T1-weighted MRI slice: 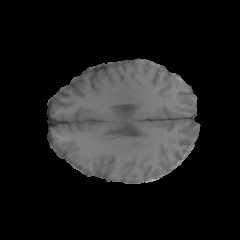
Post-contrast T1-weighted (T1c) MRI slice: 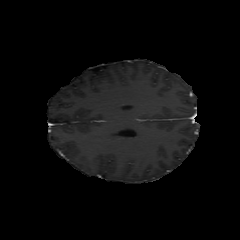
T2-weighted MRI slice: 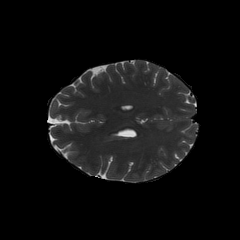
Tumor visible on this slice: no